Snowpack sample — Buffalo Mountain, Silverthorne, Colorado, USA (1/25/25, 10:11 AM MST)
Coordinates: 39.6222, -106.1139
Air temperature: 22 °F
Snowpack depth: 110 cm
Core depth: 30 cm
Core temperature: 42.8 °F
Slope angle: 12°, slope face: 102°
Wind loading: high
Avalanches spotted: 0
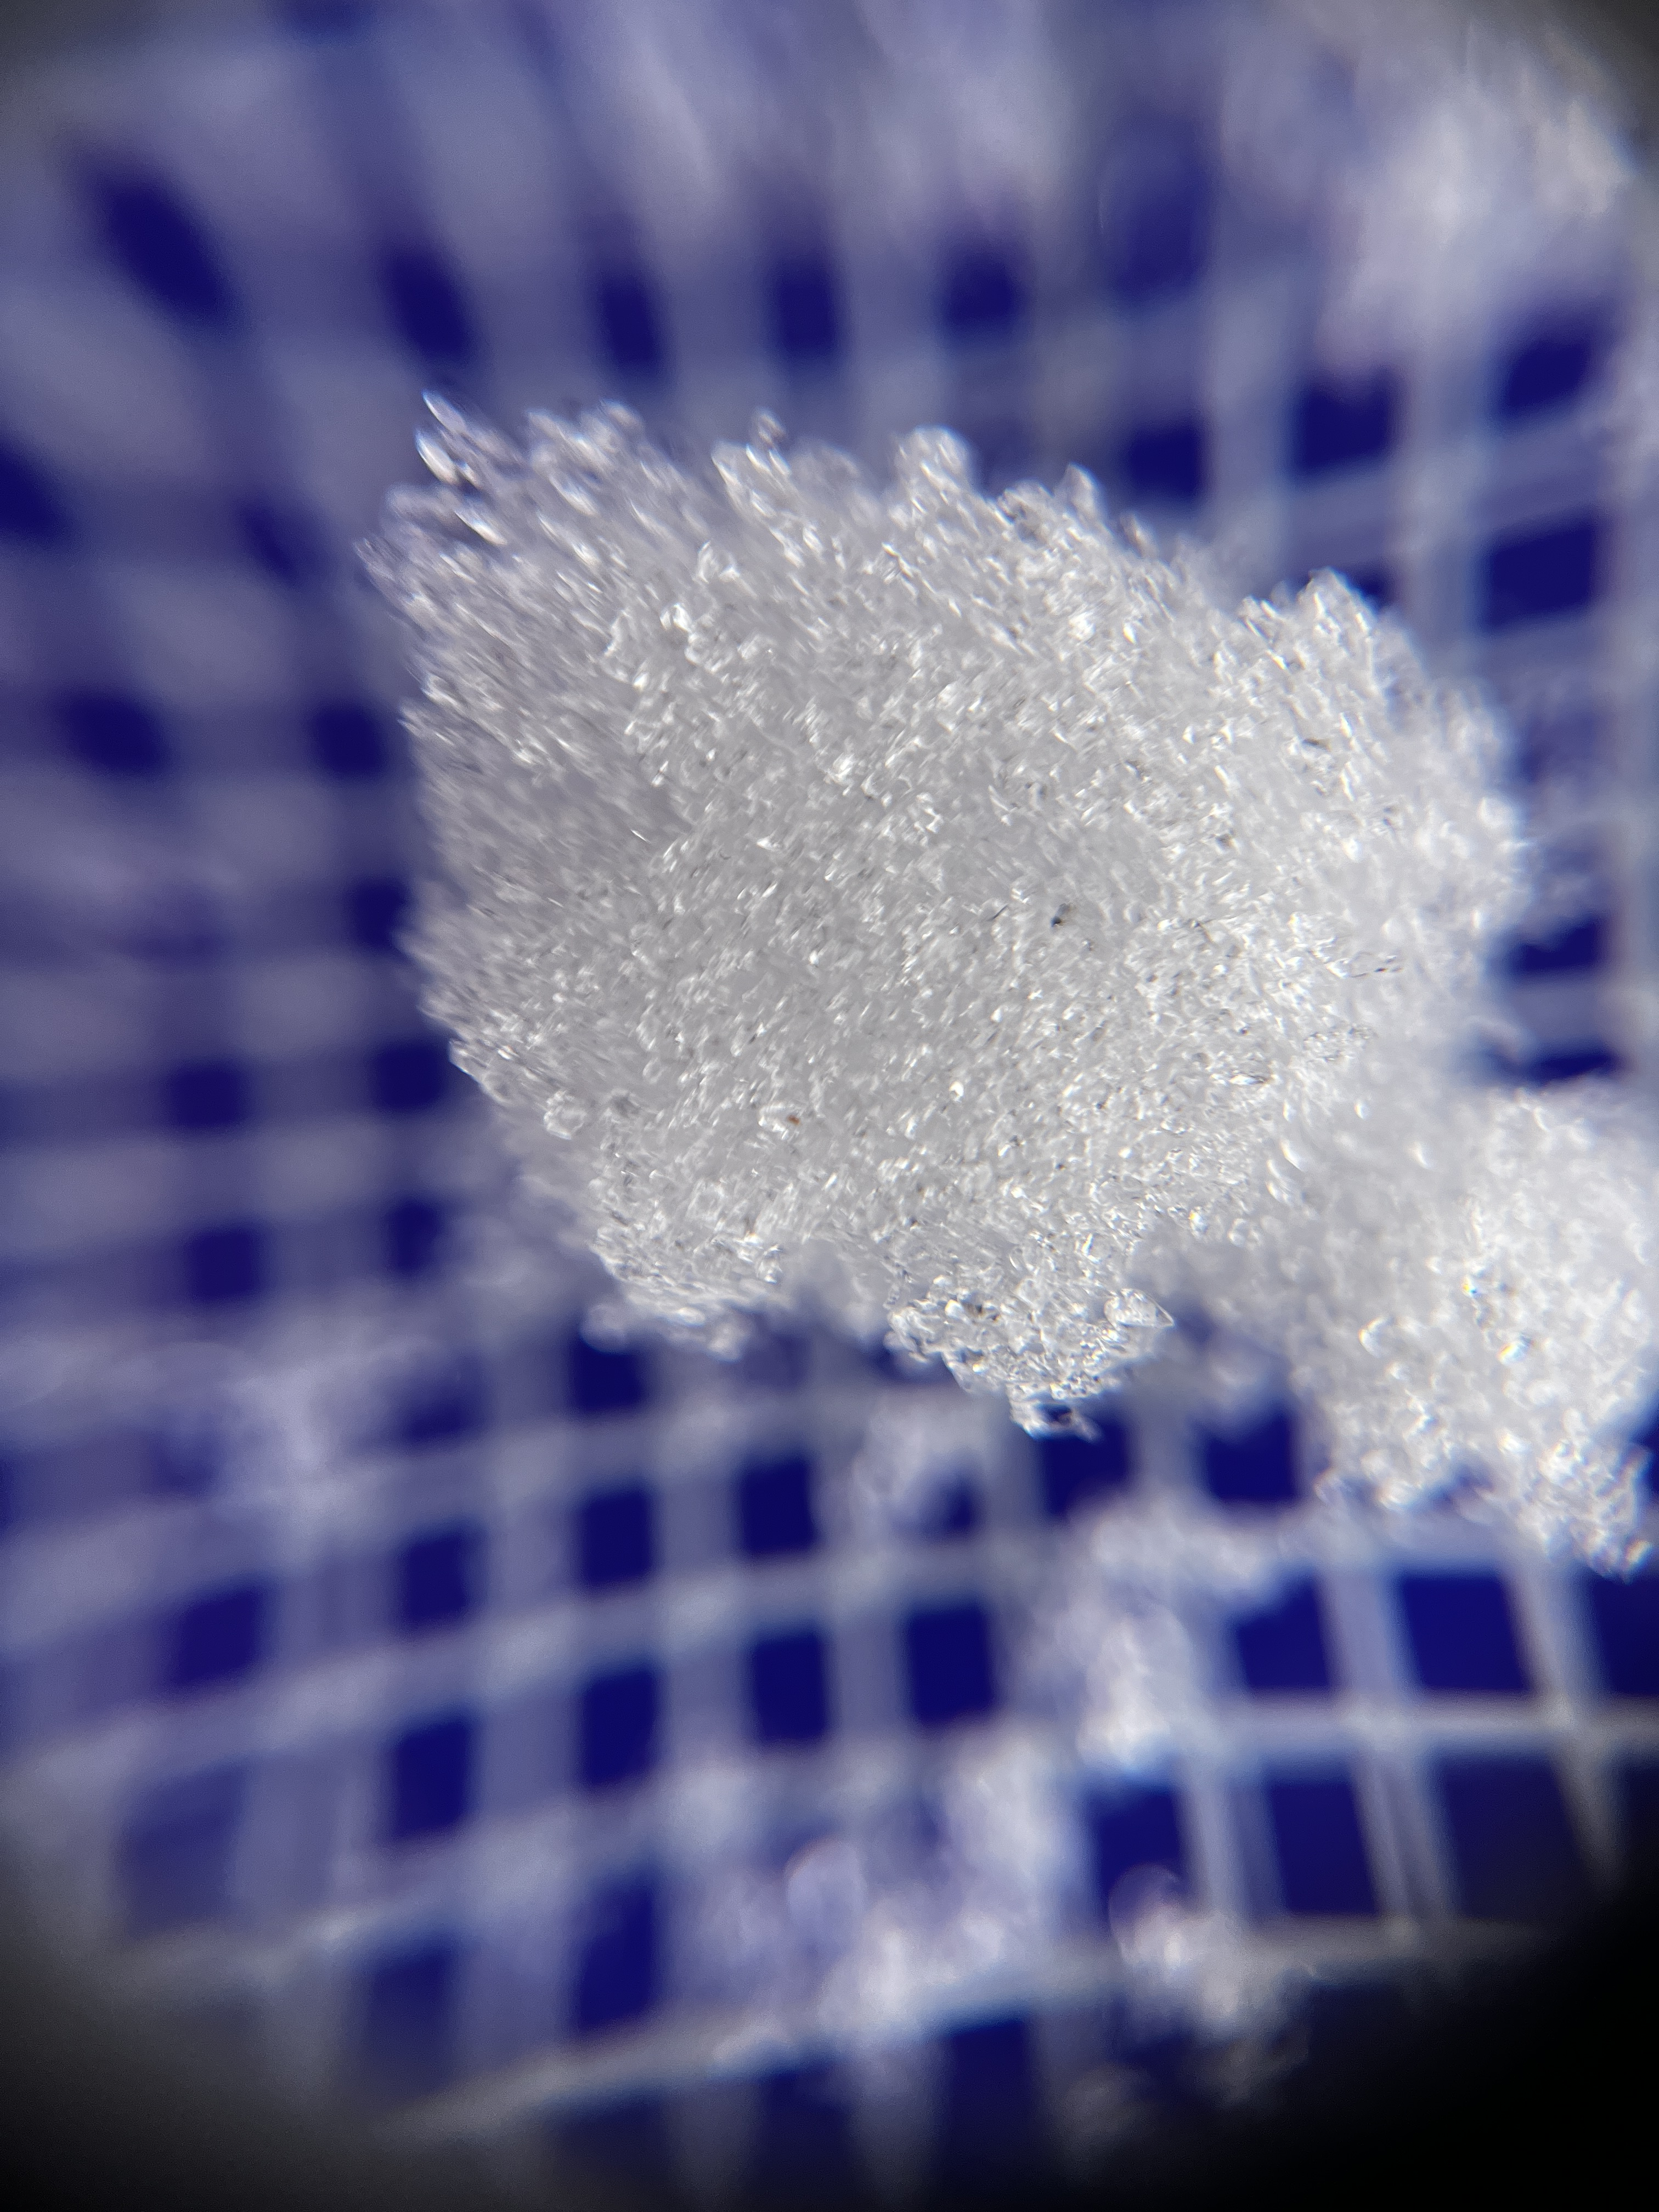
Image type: magnified_profile
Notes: No avalanches nearby, collected on the outskirts of a fire break 15 meters from the treeline, on way to Buffalo and Red Mountain